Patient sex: M
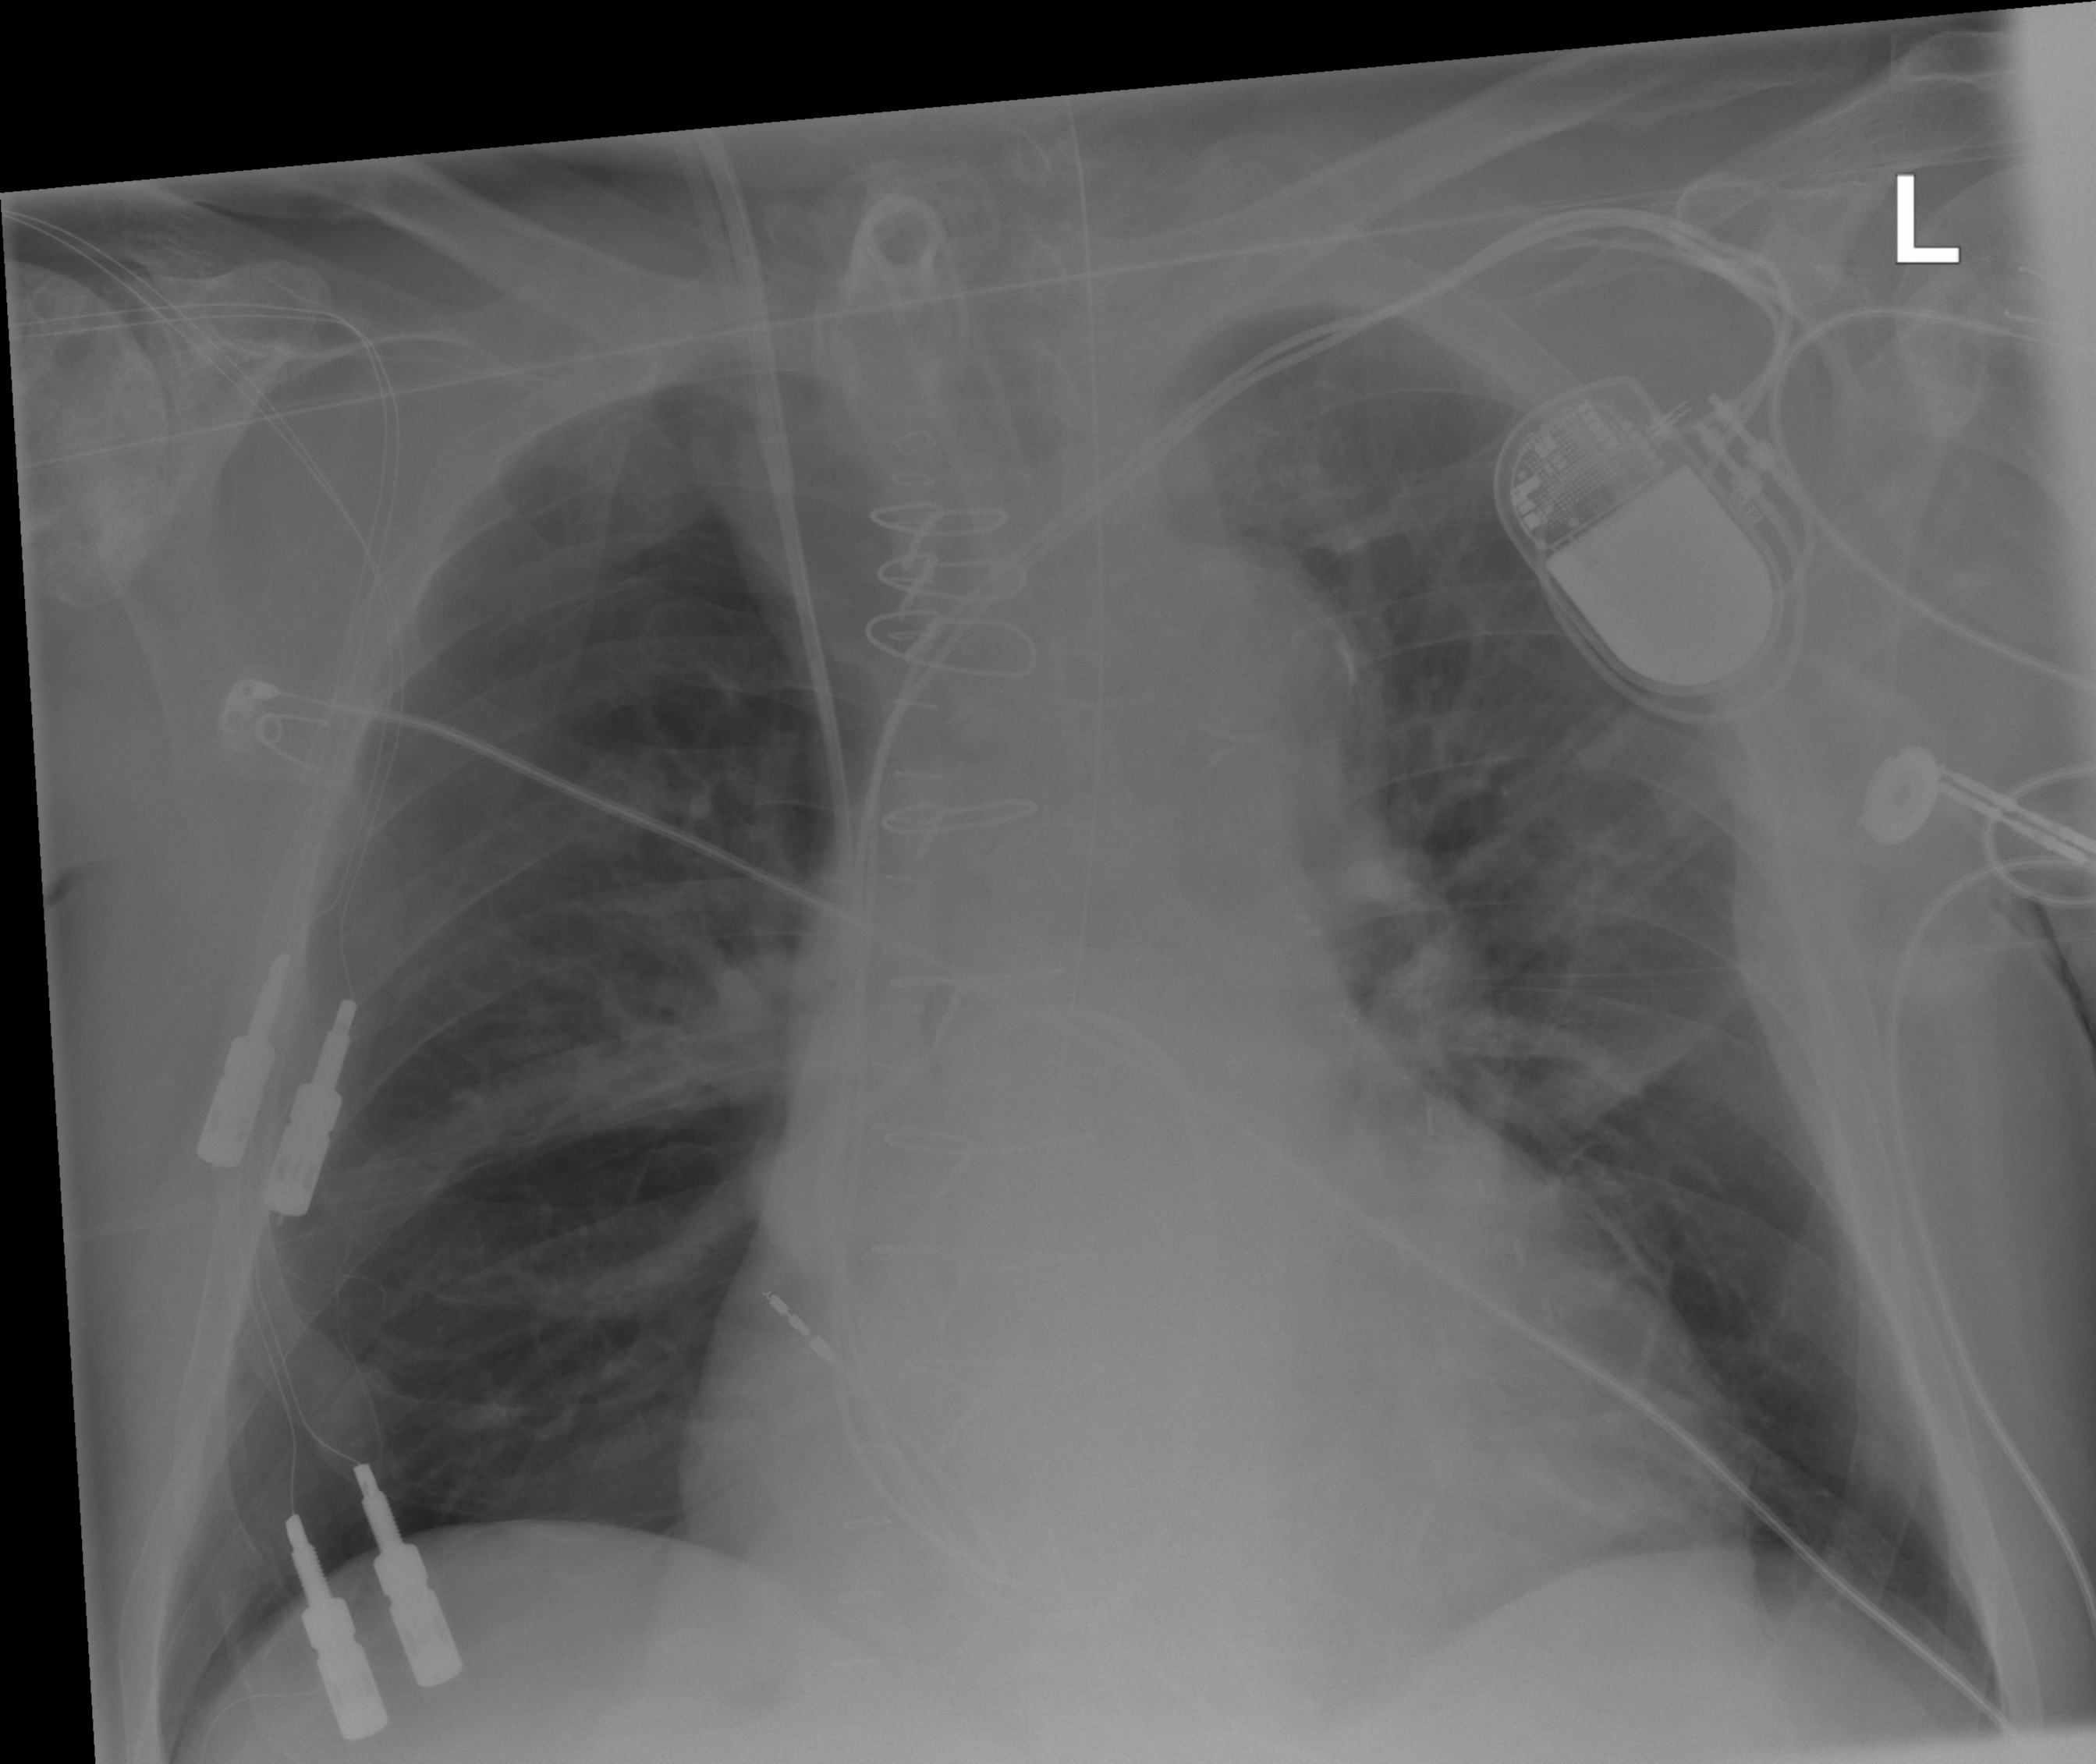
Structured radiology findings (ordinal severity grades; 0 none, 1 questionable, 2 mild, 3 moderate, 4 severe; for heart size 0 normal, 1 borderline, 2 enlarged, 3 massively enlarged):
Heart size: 2
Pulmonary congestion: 2
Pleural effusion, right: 0
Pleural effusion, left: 1
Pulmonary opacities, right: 2
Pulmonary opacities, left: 0
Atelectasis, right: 3
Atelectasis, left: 3